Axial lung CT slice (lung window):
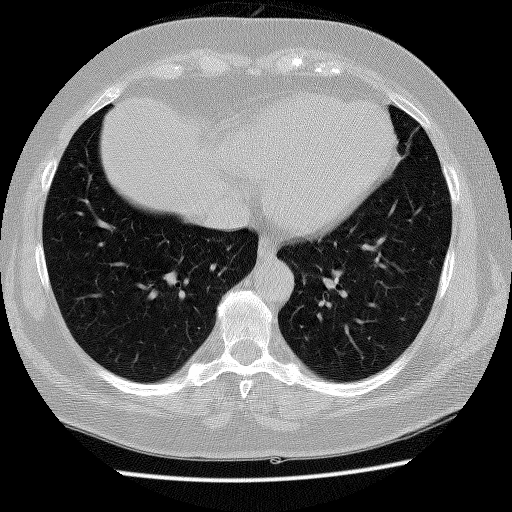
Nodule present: no